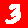
Digit: 3